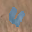
Label: 4